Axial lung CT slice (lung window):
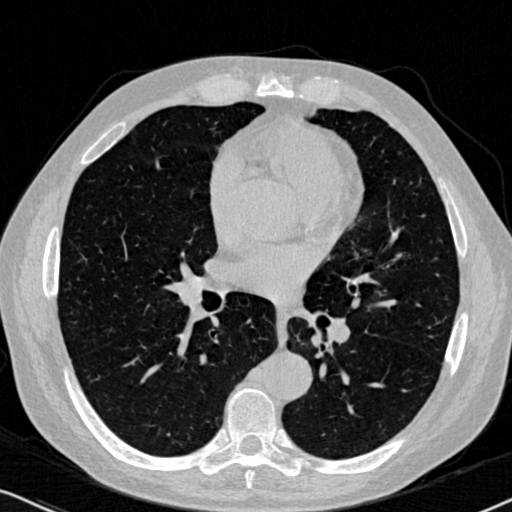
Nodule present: no